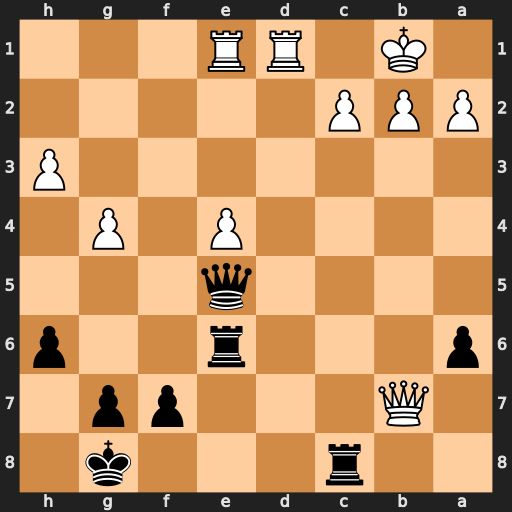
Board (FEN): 2r3k1/1Q3pp1/p3r2p/4q3/4P1P1/7P/PPP5/1K1RR3
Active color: b
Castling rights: -
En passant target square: -
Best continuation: Rb8 Qxb8+ Qxb8